【题型】选择题　【知识点】平面几何　【难度】easy
如图, 下列说法错误的是( )

A. $\angle 2$ 与 $\angle 4$ 是同位角

B. $\angle 2$ 与 $\angle 3$ 是同旁内角

C. $\angle 1$ 与 $\angle 2$ 是内错角

D. $\angle 1$ 与 $\angle 4$ 是内错角
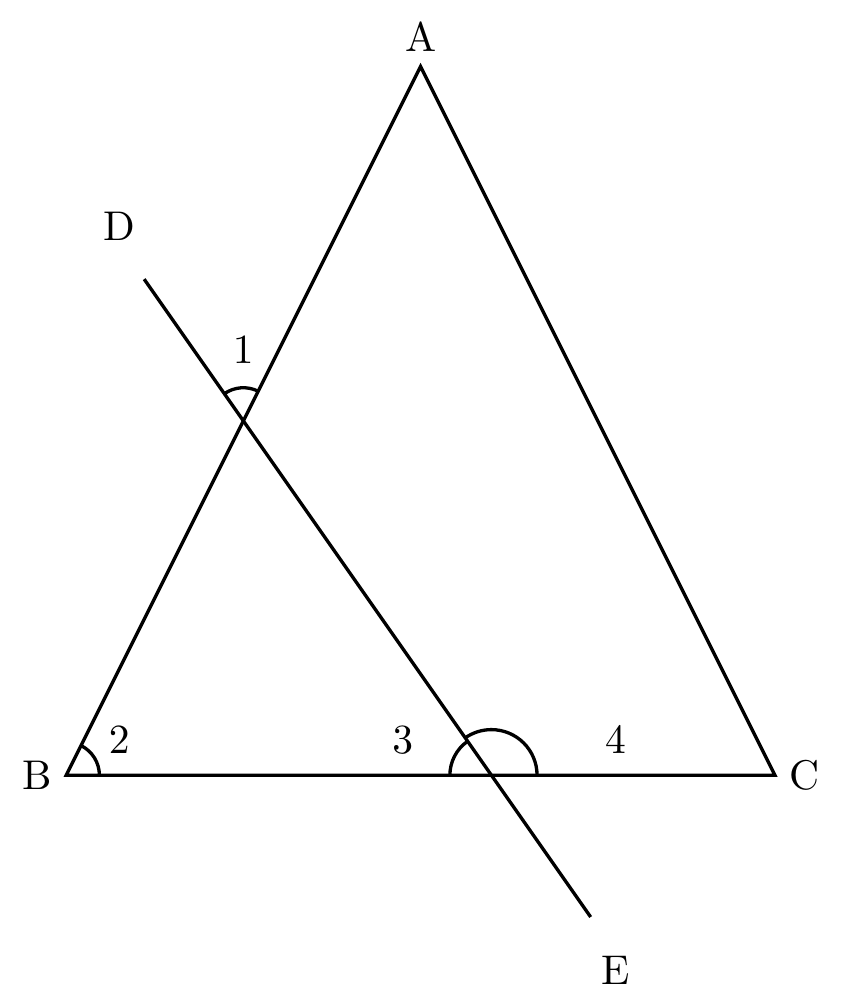
【解答】
解：A、$\angle 2$ 与 $\angle 4$ 是同位角, 原说法正确, 故本选项不符合题意；

B、$\angle 2$ 与 $\angle 3$ 是同旁内角, 原说法正确, 故本选项不符合题意；

C、$\angle 1$ 与 $\angle 2$ 不是内错角, 原说法错误, 故本选项符合题意；

D、$\angle 1$ 与 $\angle 4$ 是内错角, 原说法正确, 故本选项不符合题意。

故选：C。